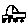
Label: car